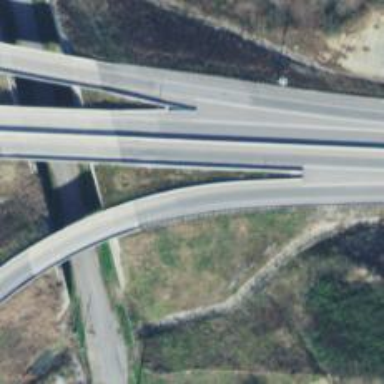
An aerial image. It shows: Motorway link with embankment.